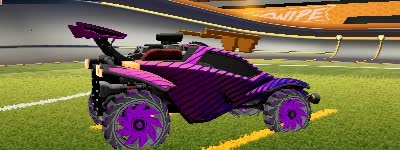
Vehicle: octane